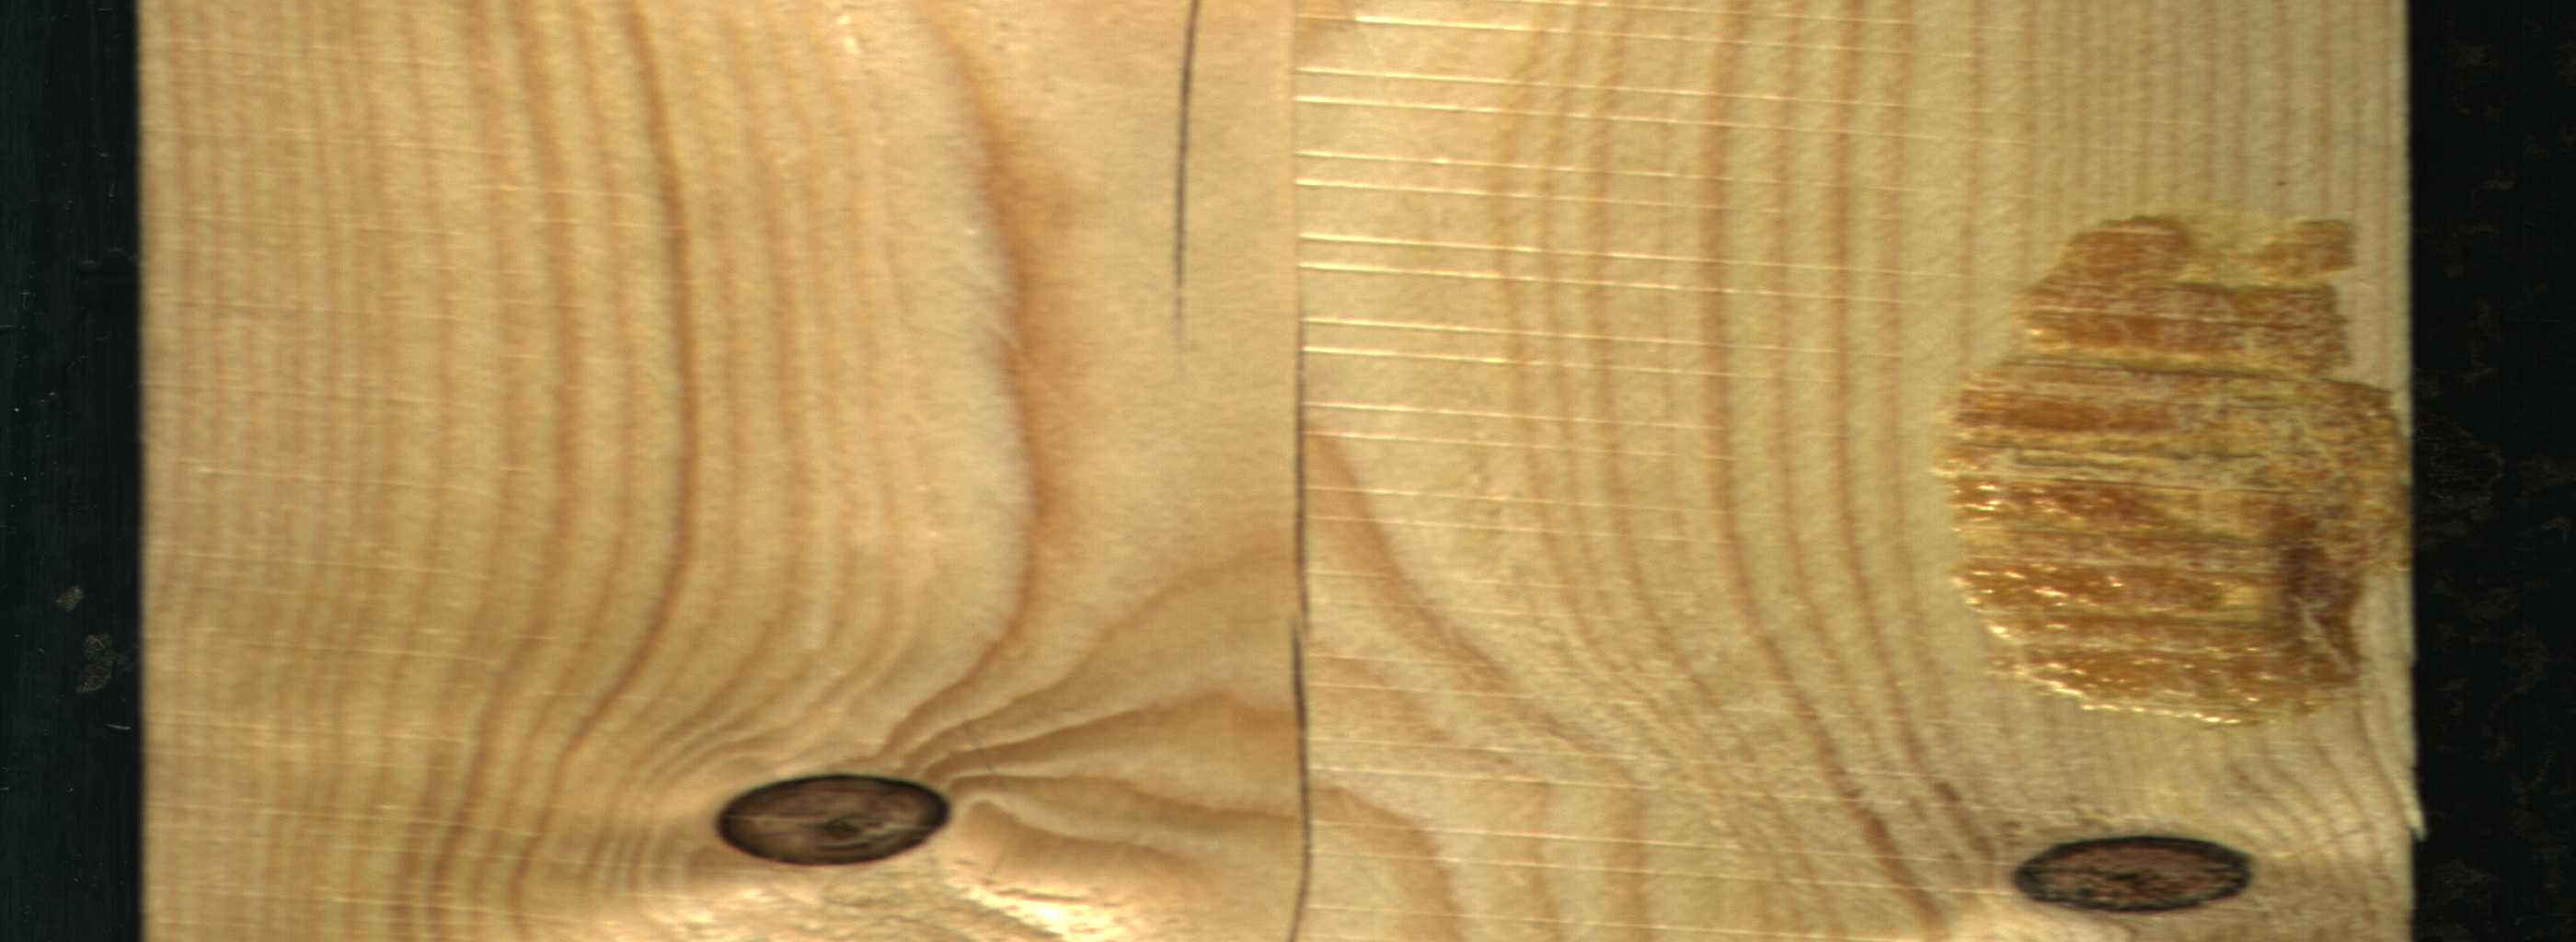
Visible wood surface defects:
resin
Crack
Crack
Dead_Knot
Dead_Knot